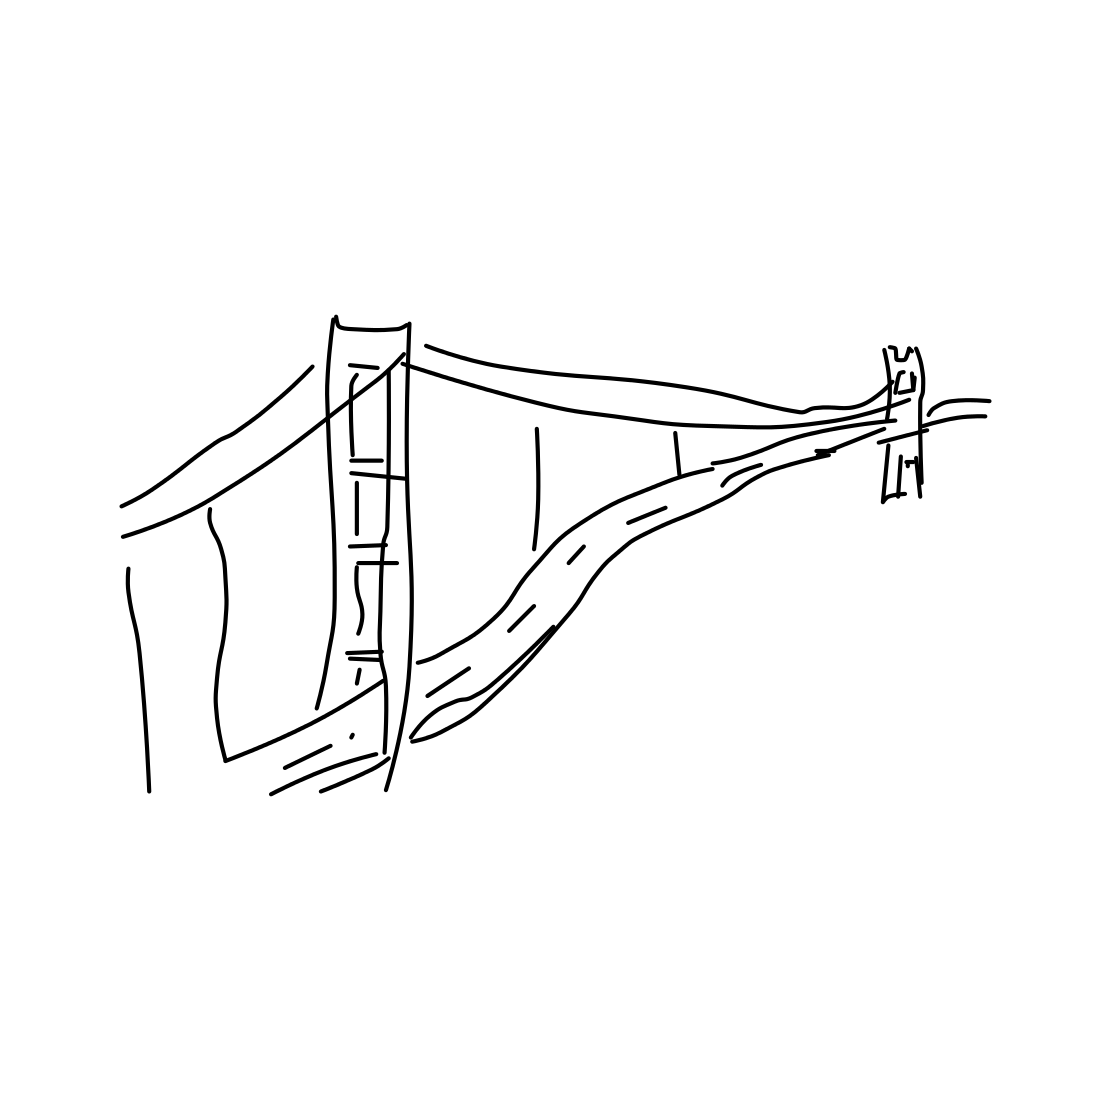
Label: bridge